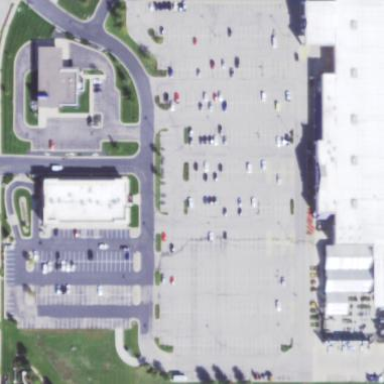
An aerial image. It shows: Customer parking area with surface parking.